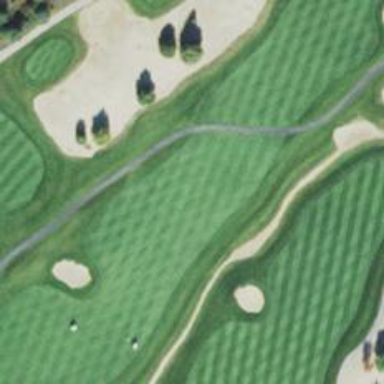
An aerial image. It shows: View of golf hole.